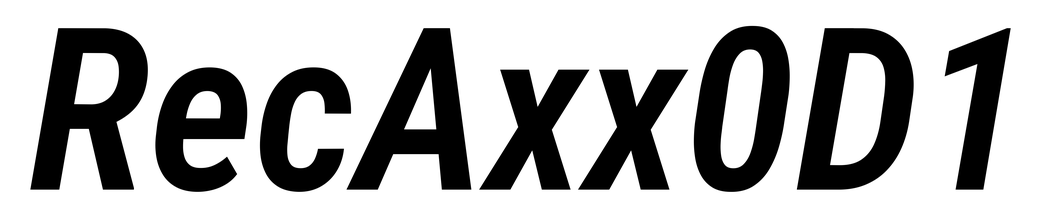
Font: Roboto-Italic_Condensed_SemiBold_Italic